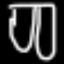
Label: pants